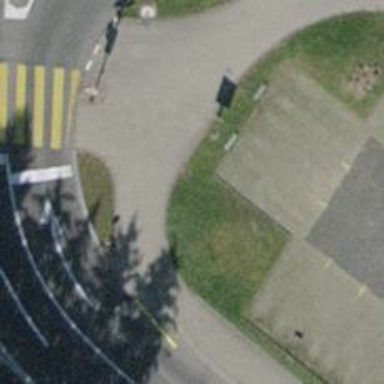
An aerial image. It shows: Road with traffic signals.